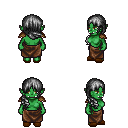
a pixel art fantasy rpg character, female body template, orc, green skin, leather shoulder armor, robe skirt, gray right-swept hairstyle, brown slippers, four views (front, back, left, right), 2x2 character sprite sheet, small pixel art, hard edges, no anti-aliasing